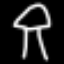
Label: mushroom